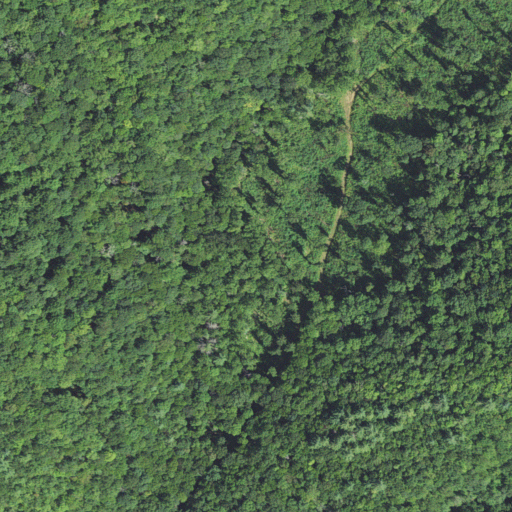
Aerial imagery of plain(s) in North Carolina named Flat Fields containing deciduous forest, mixed forest, and grassland